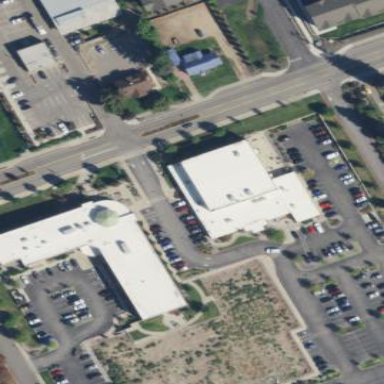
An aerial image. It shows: Fitness center building.